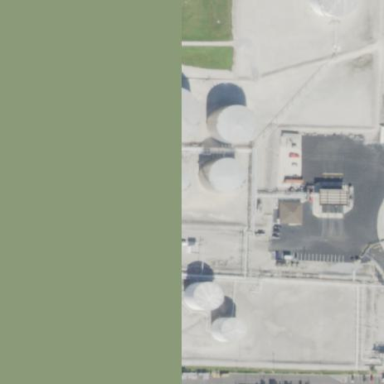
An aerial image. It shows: Petroleum terminal in industrial area.